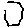
Label: hexagon